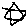
Label: star